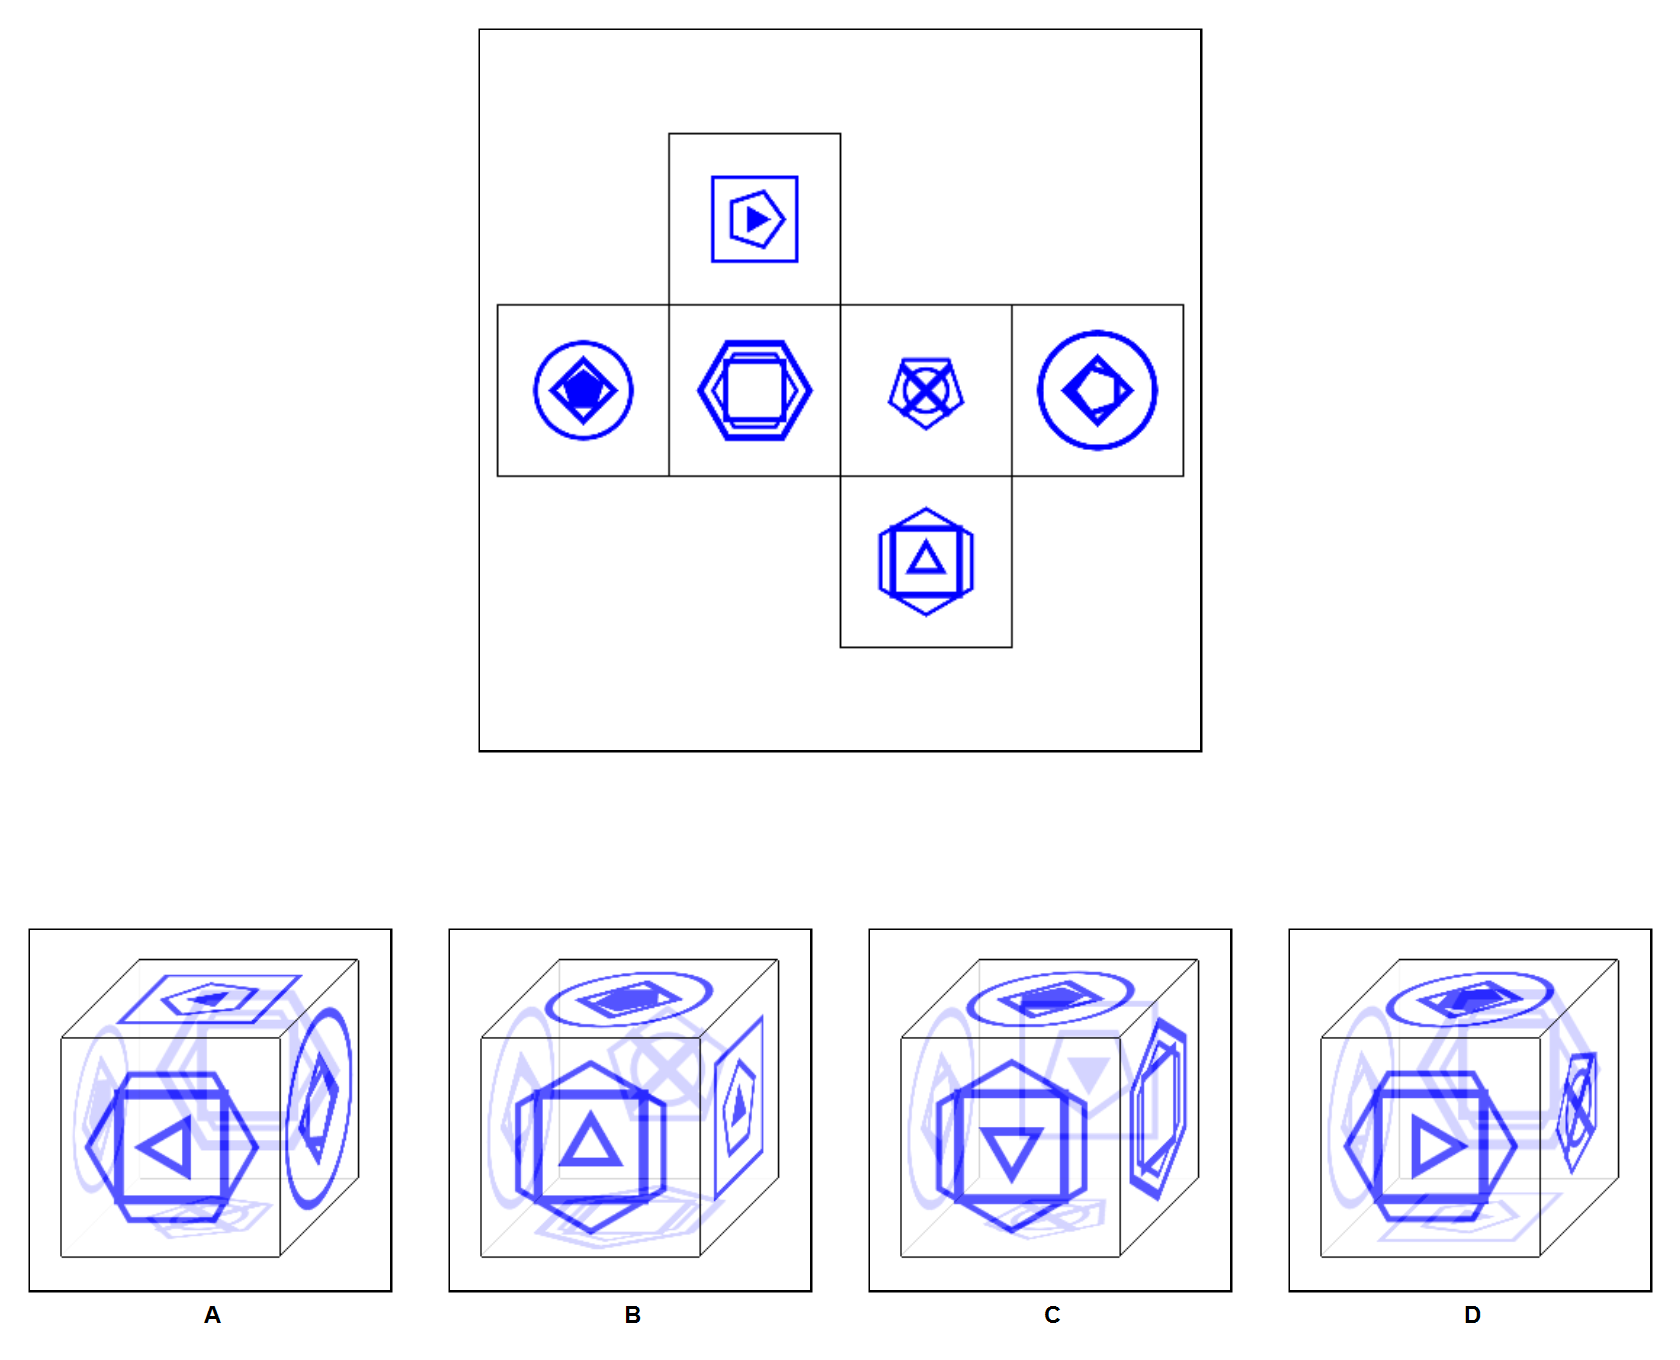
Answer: C